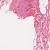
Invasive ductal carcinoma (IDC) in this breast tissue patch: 0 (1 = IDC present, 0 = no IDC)